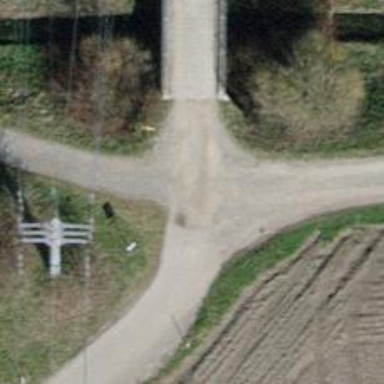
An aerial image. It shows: Compacted track for cyclists.